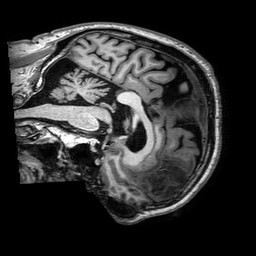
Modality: T1w
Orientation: sagittal
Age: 66
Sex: male
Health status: ill
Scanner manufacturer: philips
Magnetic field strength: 3 T
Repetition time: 0.006641 s
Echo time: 0.002978 s